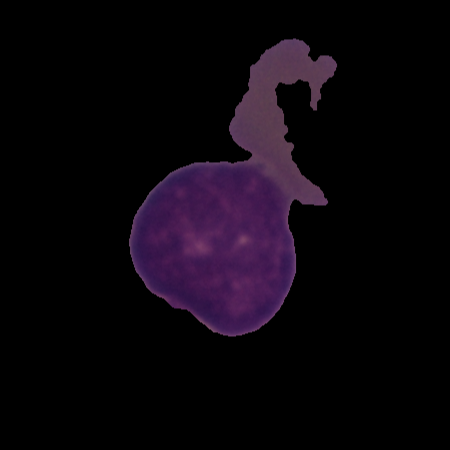
Label: cancer